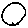
Label: circle